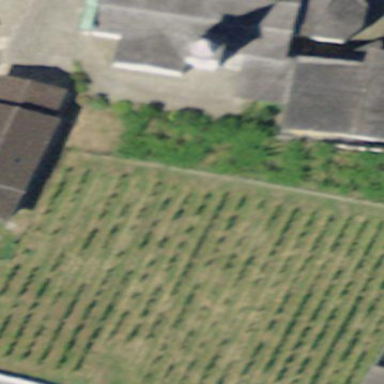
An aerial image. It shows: Vineyard where grapes are grown.